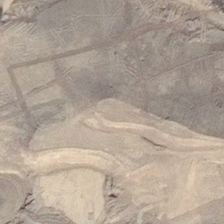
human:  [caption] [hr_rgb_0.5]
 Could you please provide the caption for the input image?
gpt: it is a piece of irregular khaki bareland .

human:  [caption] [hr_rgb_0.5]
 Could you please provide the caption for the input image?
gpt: it is a piece of irregular khaki bareland .

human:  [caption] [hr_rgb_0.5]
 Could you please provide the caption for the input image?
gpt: it is a piece of irregular khaki bareland .

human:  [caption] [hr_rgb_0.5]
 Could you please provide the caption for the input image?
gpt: it is a piece of irregular khaki bareland .

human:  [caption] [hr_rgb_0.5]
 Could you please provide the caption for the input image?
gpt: it is a piece of irregular khaki bareland .